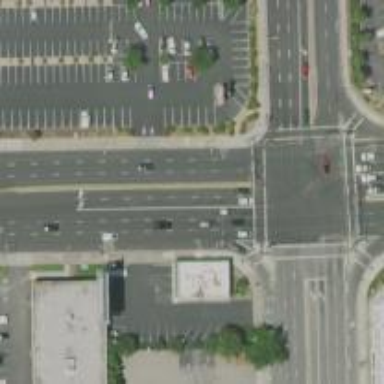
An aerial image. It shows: Solid stop line on the road.